RGB frame:
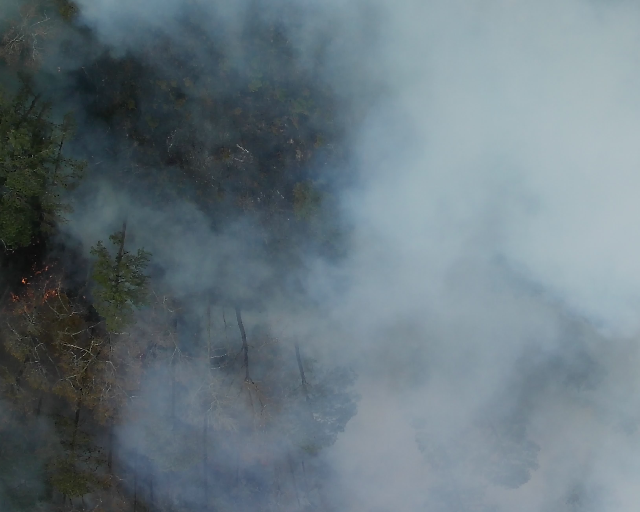
Thermal frame:
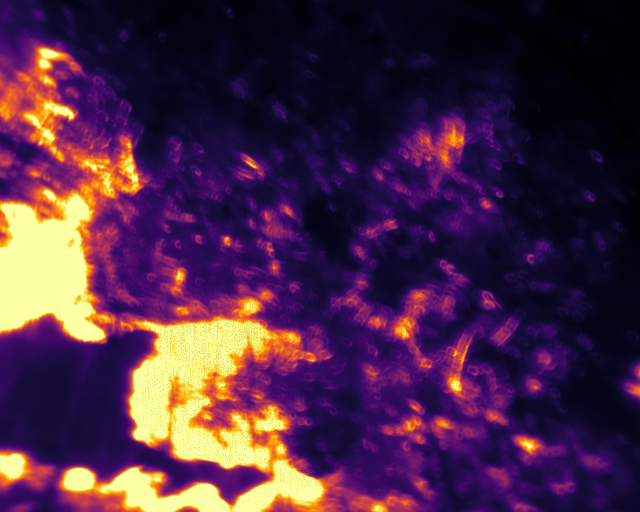
Captured: 2026-02-26 03:05:49
Pixels at or above 80 °C: 75882 (fraction of frame: 0.2316)